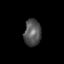
Tissue: skin
Cell type: Epithelial cells
Senescence score: 0.2681
Nuclear area (px): 444
Mean DAPI intensity: 84.216